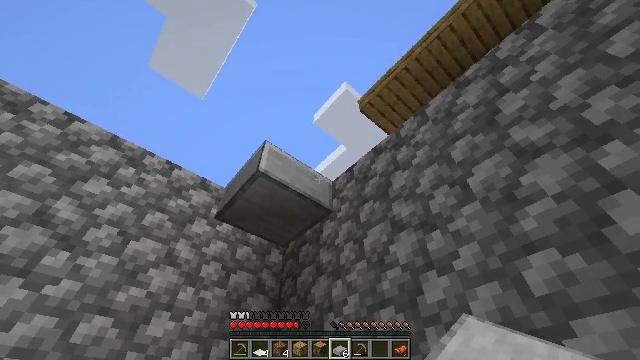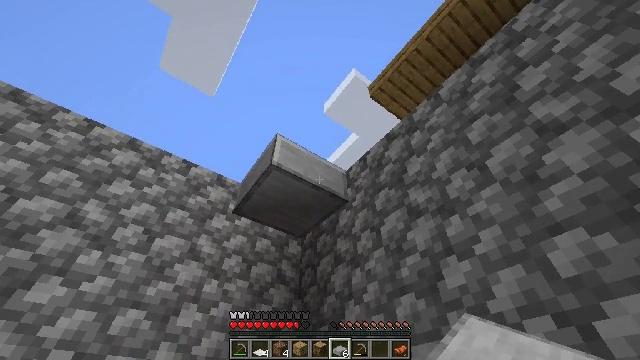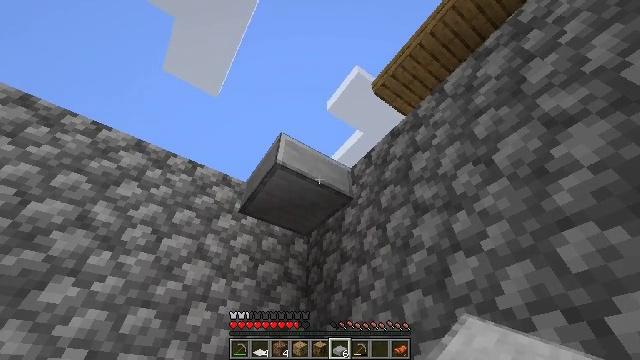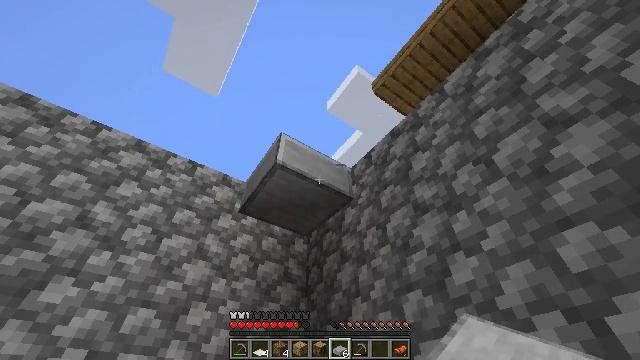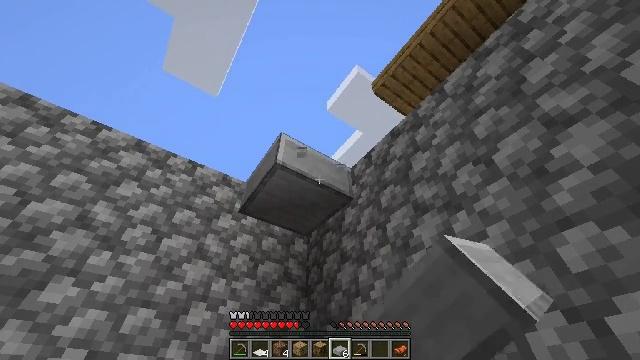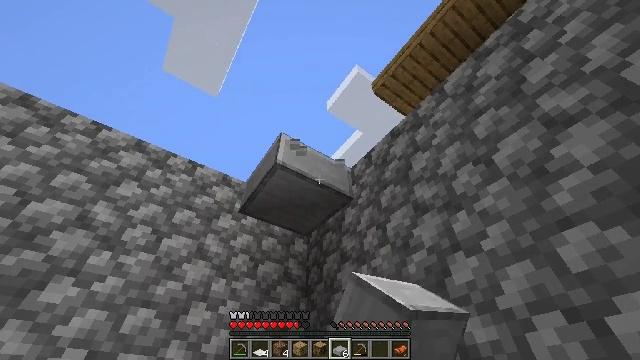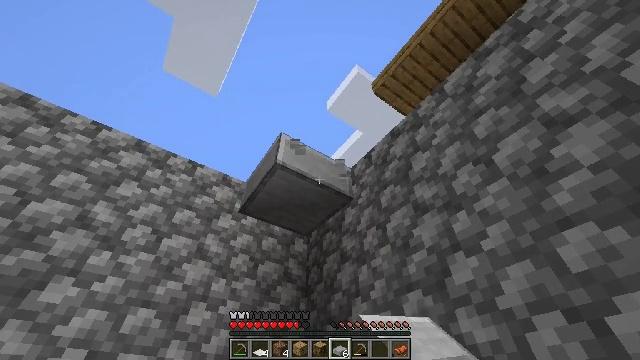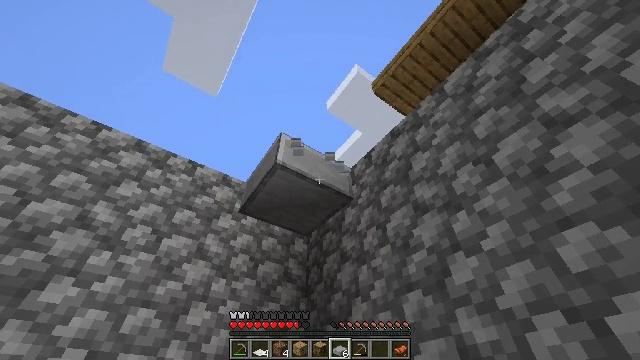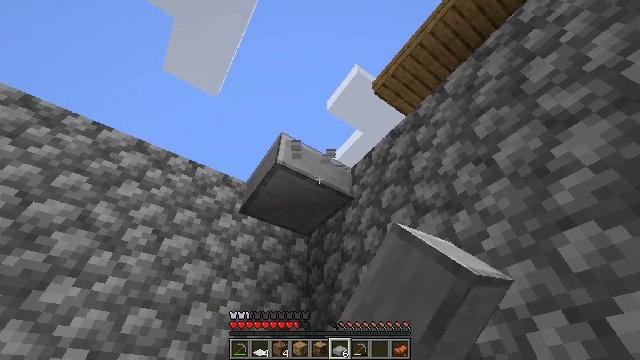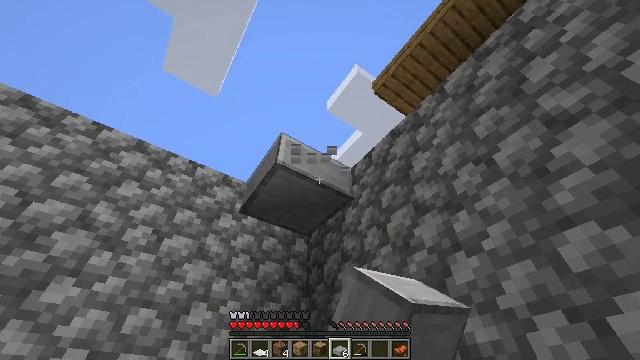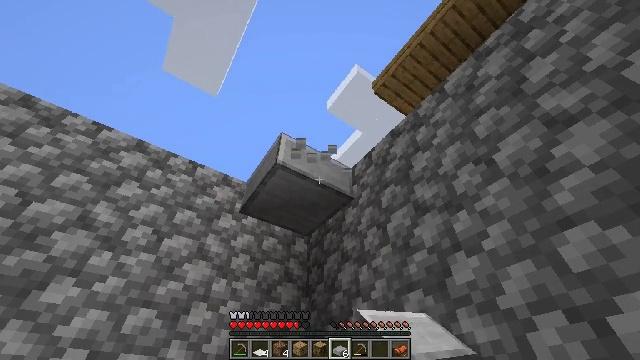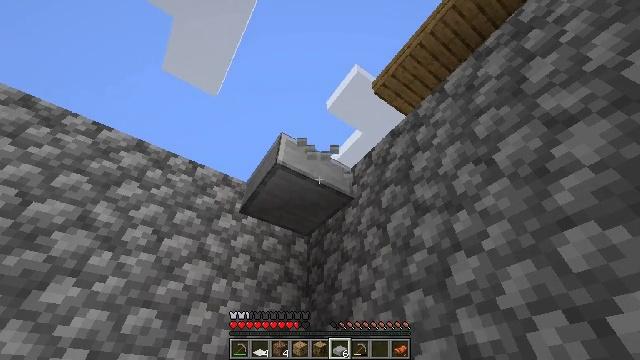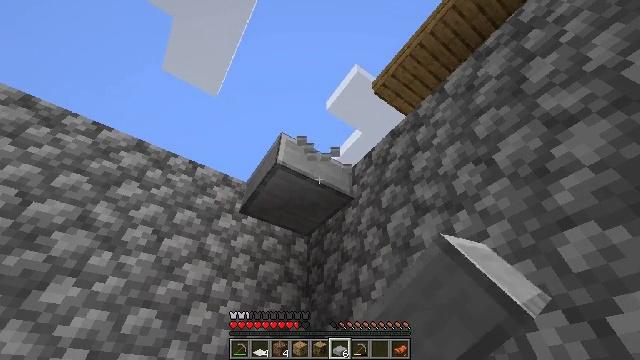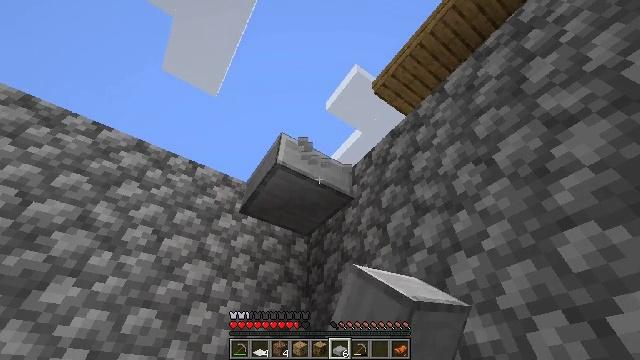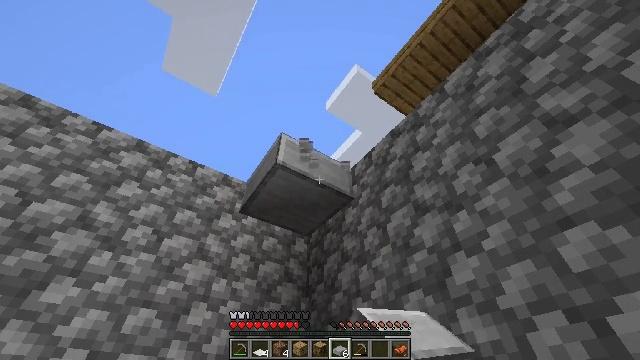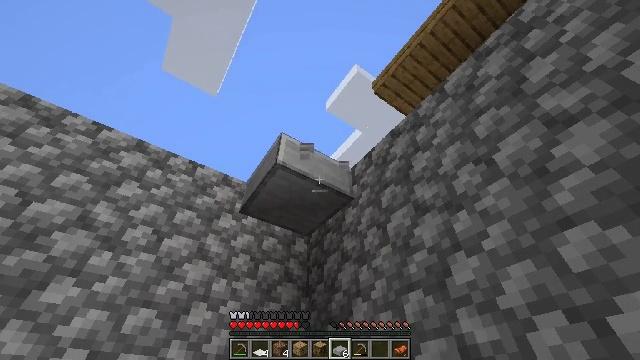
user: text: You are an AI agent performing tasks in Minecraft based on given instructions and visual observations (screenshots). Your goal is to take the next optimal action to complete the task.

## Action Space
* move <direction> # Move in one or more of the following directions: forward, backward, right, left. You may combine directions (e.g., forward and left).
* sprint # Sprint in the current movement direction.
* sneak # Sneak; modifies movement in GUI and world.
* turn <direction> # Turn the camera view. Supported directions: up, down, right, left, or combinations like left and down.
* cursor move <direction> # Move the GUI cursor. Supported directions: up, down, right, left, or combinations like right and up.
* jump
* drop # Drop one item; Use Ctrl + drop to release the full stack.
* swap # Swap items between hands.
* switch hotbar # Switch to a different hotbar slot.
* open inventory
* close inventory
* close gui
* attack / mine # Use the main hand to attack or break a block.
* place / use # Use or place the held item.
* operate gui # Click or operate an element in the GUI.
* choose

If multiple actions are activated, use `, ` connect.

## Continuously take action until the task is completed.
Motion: motion action
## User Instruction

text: Retrieve the smooth stone slab from the ground.
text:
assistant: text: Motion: turn left and down
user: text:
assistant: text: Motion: turn left
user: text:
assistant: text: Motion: attack / mine
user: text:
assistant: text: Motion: attack / mine
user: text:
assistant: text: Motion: attack / mine
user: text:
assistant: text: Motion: attack / mine
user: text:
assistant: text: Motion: attack / mine
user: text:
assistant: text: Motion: attack / mine
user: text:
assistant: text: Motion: attack / mine
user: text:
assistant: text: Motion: attack / mine
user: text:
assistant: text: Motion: attack / mine
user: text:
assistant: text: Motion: attack / mine
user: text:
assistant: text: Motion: attack / mine
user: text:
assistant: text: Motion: attack / mine
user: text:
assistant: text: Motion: no_op
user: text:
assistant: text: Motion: no_op
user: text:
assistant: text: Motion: no_op
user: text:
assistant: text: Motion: no_op
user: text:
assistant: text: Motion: no_op
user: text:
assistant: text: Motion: no_op
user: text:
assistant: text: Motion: no_op
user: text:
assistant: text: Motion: no_op
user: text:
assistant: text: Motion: no_op
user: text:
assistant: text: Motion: no_op
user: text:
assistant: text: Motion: no_op
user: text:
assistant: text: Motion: no_op
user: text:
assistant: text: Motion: no_op
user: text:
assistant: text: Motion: no_op
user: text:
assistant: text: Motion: no_op
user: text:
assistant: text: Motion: no_op